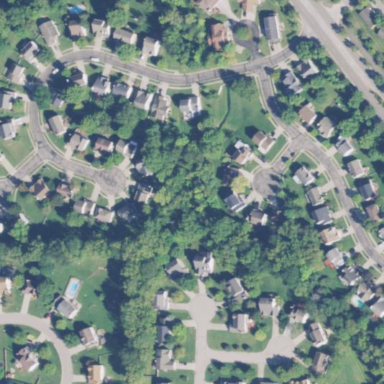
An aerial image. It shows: Residential area.